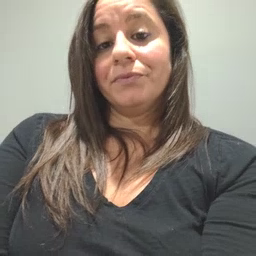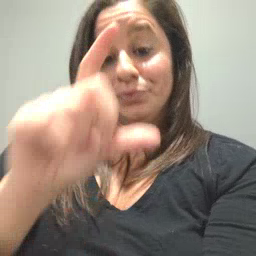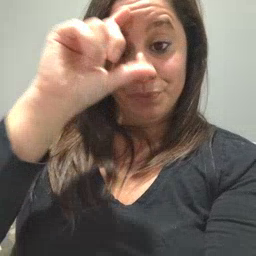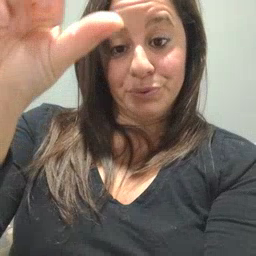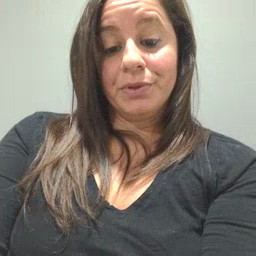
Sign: moon